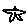
Label: star